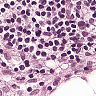
Metastatic tissue present: no